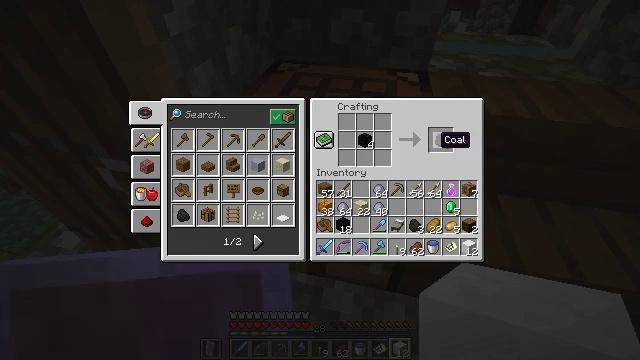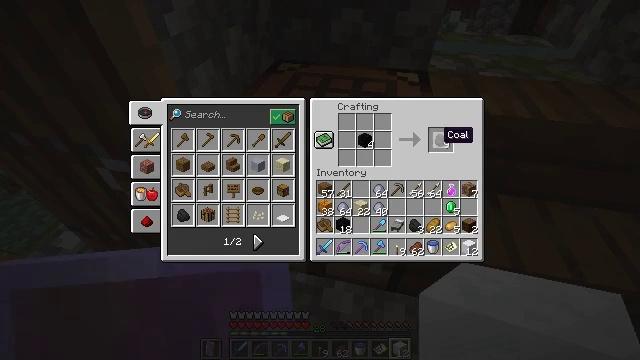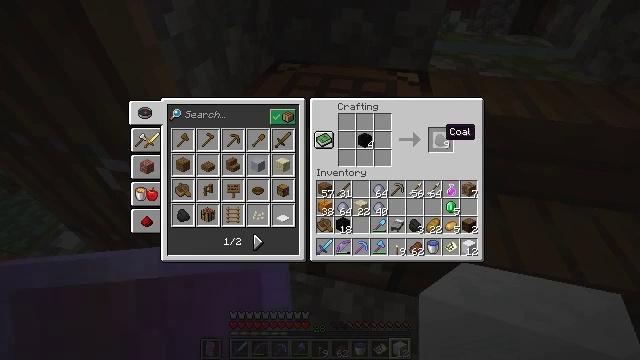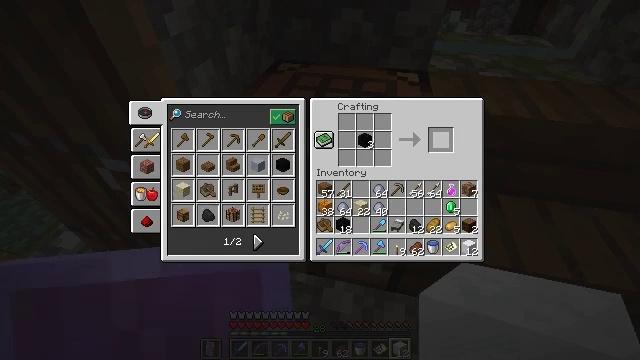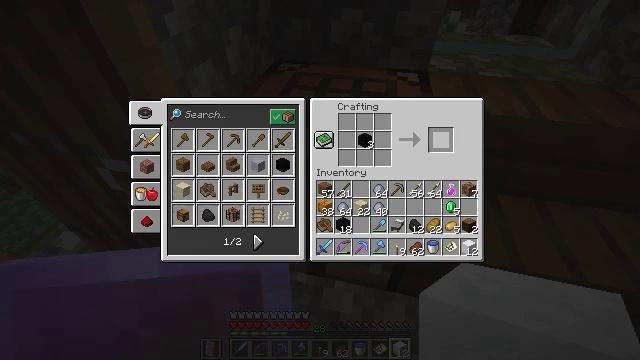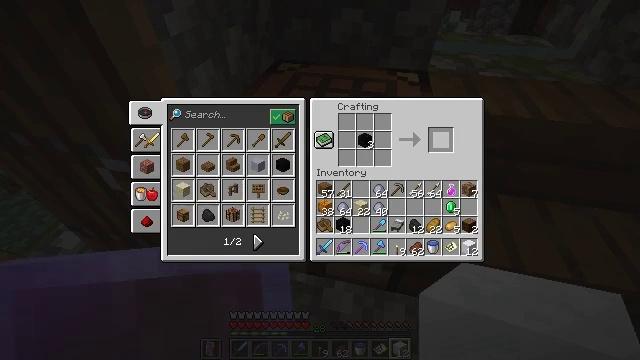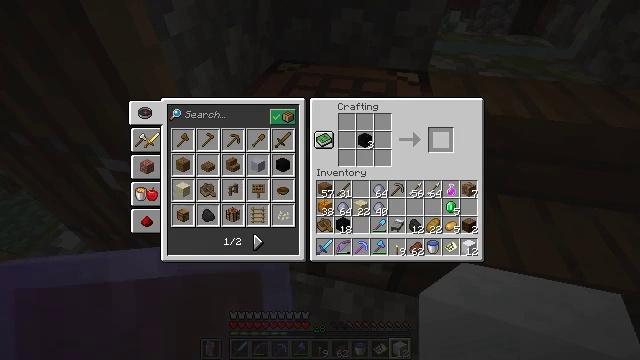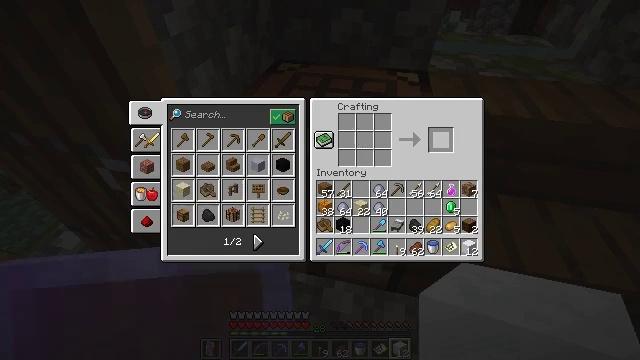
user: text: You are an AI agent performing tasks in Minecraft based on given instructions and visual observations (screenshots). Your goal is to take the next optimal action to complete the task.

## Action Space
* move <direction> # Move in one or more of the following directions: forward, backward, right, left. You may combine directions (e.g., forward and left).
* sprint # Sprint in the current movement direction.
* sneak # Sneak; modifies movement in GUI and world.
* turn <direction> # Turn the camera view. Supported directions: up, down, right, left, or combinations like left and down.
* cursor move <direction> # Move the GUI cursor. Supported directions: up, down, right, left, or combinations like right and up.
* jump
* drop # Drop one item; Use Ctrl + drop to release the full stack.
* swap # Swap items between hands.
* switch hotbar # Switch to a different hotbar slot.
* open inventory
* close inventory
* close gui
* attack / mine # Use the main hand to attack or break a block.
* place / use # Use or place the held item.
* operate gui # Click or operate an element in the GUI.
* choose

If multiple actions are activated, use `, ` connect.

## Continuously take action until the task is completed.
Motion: motion action
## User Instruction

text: Use materials to craft coal.
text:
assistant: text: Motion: sneak
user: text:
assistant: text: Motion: sneak
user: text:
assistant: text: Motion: sneak, operate gui
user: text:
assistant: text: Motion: sneak, operate gui
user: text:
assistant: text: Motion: sneak
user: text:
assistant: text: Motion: sneak
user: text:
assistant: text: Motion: sneak
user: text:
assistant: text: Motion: sneak